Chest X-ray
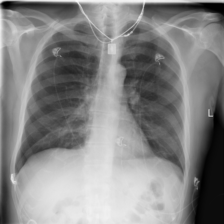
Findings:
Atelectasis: negative
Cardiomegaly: negative
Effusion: negative
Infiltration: negative
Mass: negative
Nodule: negative
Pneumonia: negative
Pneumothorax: negative
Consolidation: negative
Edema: negative
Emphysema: negative
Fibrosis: negative
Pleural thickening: negative
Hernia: negative